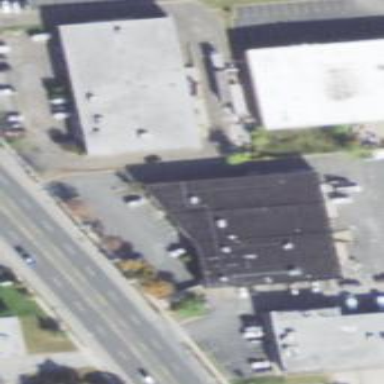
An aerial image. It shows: Commercial building.